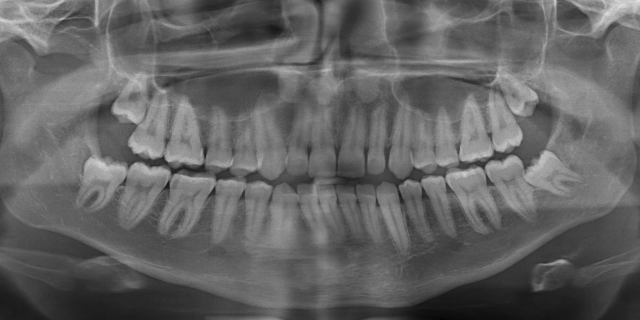
adult